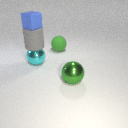
large gray rubber cylinder above large cyan metal sphere